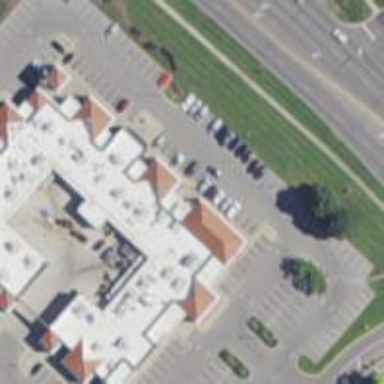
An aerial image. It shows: Car rental facility.